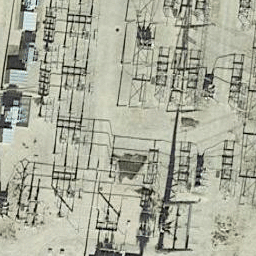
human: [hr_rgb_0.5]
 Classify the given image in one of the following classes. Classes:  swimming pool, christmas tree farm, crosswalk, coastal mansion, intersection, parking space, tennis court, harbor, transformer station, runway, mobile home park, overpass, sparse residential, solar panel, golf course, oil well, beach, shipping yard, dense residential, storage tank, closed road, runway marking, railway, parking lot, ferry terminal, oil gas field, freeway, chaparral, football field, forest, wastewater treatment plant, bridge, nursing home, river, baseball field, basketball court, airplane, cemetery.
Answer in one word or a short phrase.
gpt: transformer station